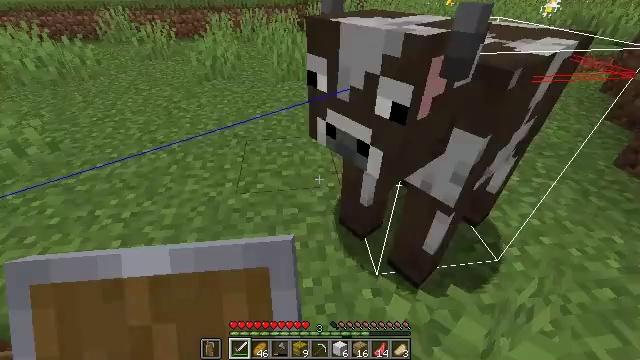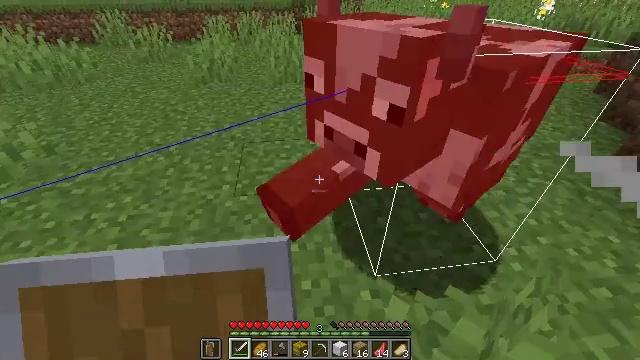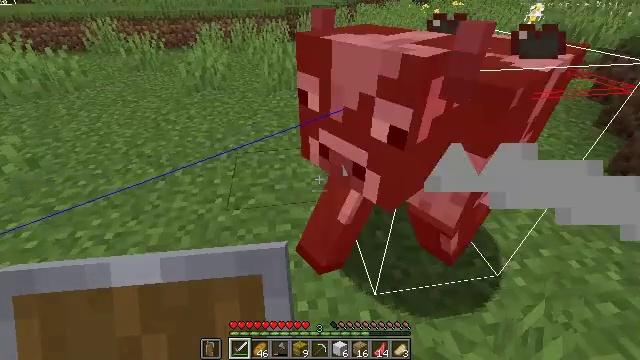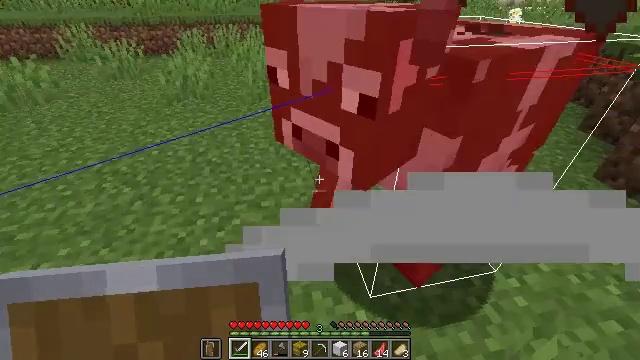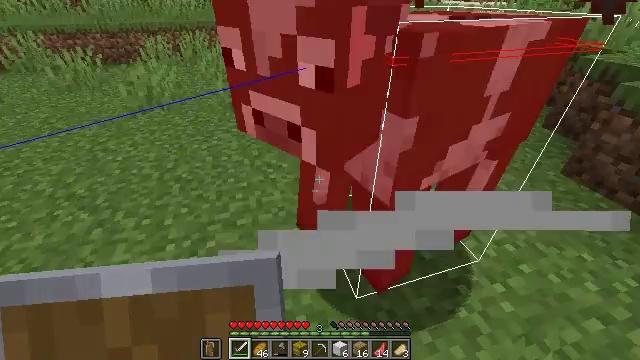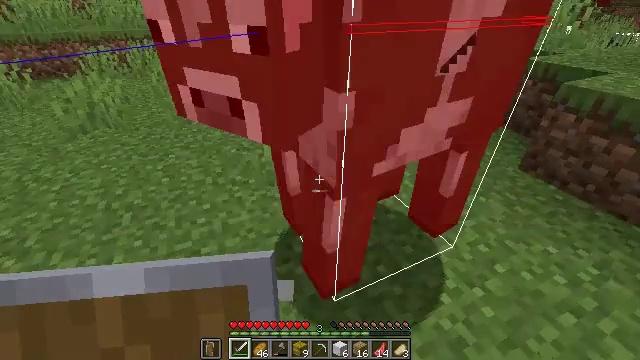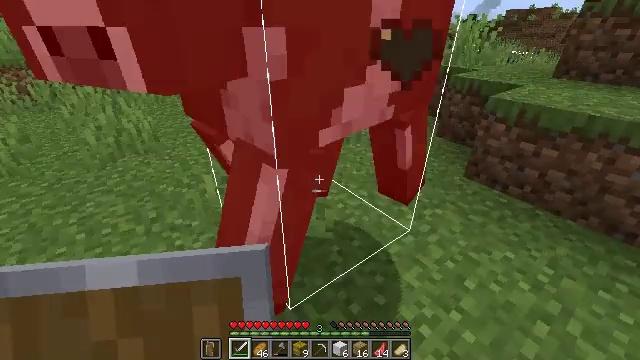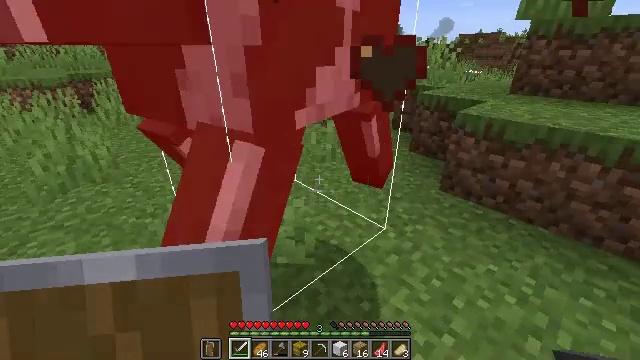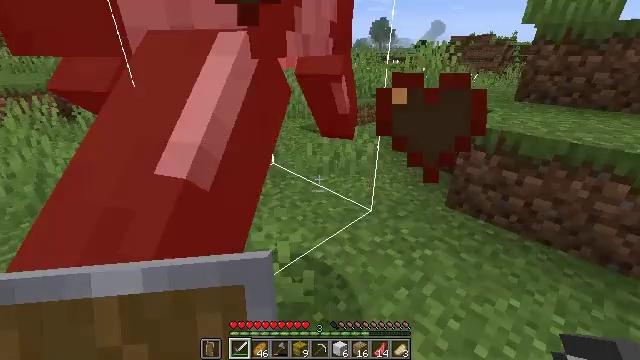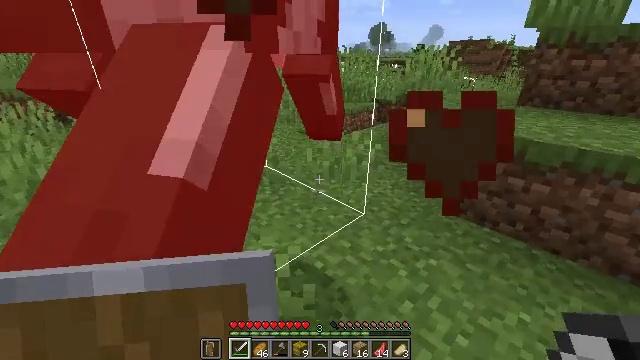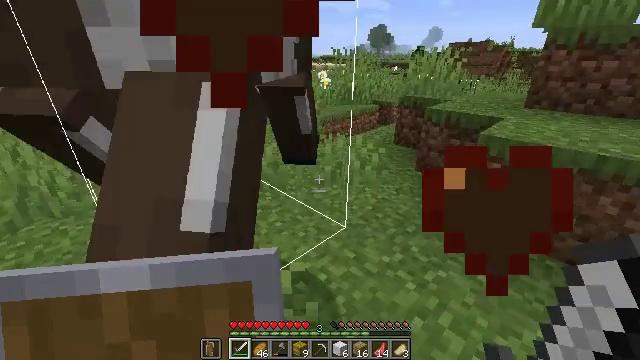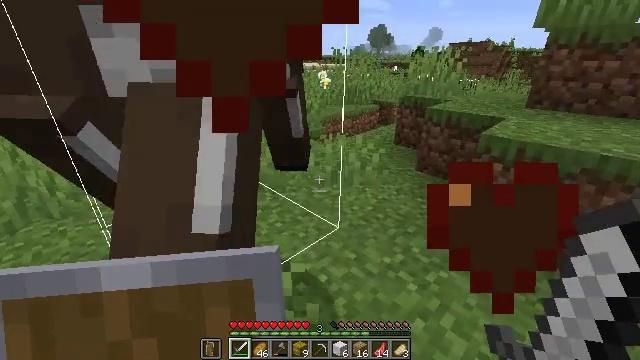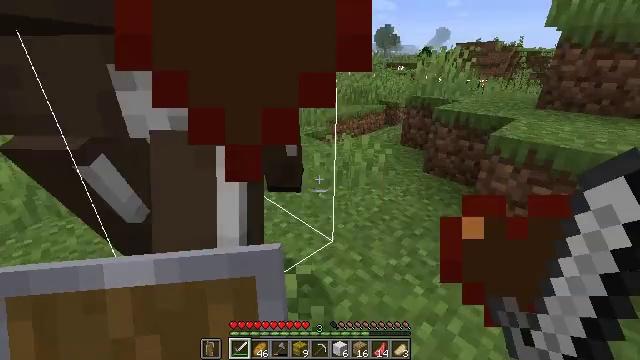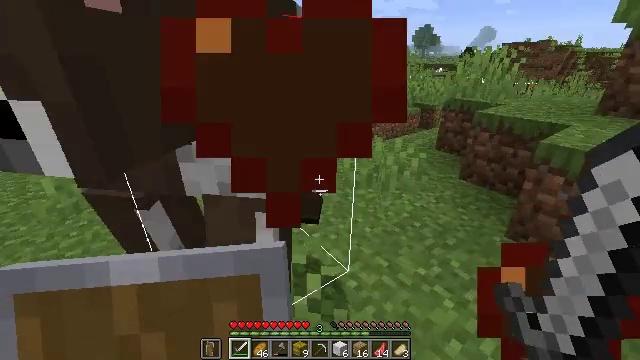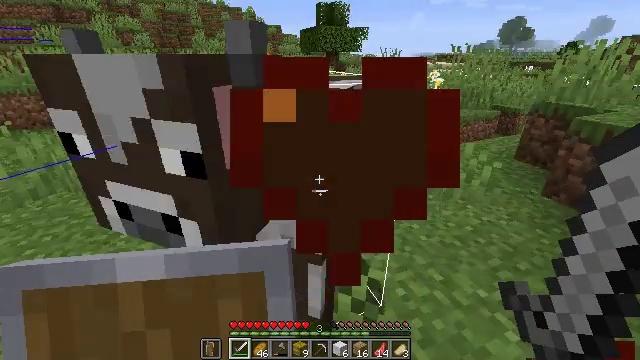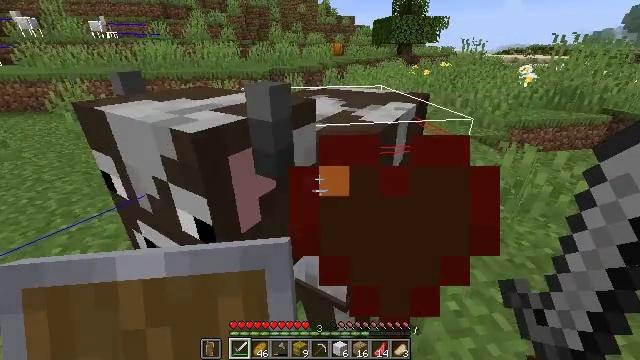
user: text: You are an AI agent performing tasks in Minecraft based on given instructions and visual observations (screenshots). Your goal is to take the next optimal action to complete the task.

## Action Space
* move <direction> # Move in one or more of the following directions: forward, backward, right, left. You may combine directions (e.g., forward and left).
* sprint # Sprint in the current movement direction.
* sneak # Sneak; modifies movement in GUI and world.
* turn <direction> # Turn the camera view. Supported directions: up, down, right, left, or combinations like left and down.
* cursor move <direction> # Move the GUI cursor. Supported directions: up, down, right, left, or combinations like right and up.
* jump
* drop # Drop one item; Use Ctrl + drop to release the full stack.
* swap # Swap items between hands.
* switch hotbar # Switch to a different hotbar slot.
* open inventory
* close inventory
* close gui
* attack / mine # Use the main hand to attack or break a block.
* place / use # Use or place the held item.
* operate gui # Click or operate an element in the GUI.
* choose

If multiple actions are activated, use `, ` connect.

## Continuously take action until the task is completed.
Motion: motion action
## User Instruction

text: Combat the cow.
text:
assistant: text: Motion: no_op
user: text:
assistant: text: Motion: move forward, turn right and up
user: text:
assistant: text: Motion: move forward, turn right
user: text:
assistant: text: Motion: move forward, turn right
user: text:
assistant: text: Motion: move forward, turn right and up
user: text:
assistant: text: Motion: move forward, turn right and up
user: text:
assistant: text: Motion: move forward, turn right and up
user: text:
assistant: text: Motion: move forward, turn right
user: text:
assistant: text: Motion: no_op
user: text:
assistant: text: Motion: no_op
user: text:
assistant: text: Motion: no_op
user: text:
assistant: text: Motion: turn left
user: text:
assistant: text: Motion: turn left
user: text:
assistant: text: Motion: turn left
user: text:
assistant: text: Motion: turn left and down
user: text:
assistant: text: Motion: turn left, attack / mine
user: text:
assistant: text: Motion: turn left and down, attack / mine
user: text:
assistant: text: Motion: turn left and down, attack / mine
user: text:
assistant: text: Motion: turn left and down, attack / mine
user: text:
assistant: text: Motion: turn left and down
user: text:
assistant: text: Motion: no_op